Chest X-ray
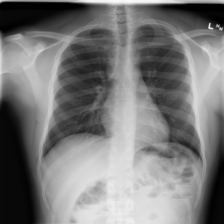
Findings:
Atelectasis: negative
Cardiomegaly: negative
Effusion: negative
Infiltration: negative
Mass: positive
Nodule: negative
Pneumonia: negative
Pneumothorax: negative
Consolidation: negative
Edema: negative
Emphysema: negative
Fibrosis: negative
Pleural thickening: negative
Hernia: negative